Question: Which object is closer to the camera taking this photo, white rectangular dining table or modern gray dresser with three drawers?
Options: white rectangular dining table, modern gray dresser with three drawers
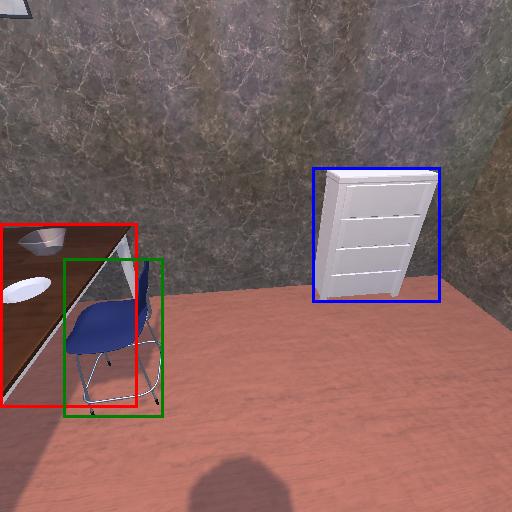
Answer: white rectangular dining table